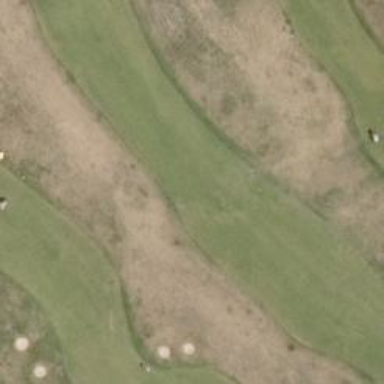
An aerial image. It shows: Golf hole.